Question: I want to create a Tool which is something similar to this

I don't want to create with this many options, but just a basic set of 2/3 options like drawing lines. How do they build this kind of things? Can I build something similar in C# or Java? Also what I want to do is when ever someone draws something I will generate code in the background which will not be related to the drawing the person has created.
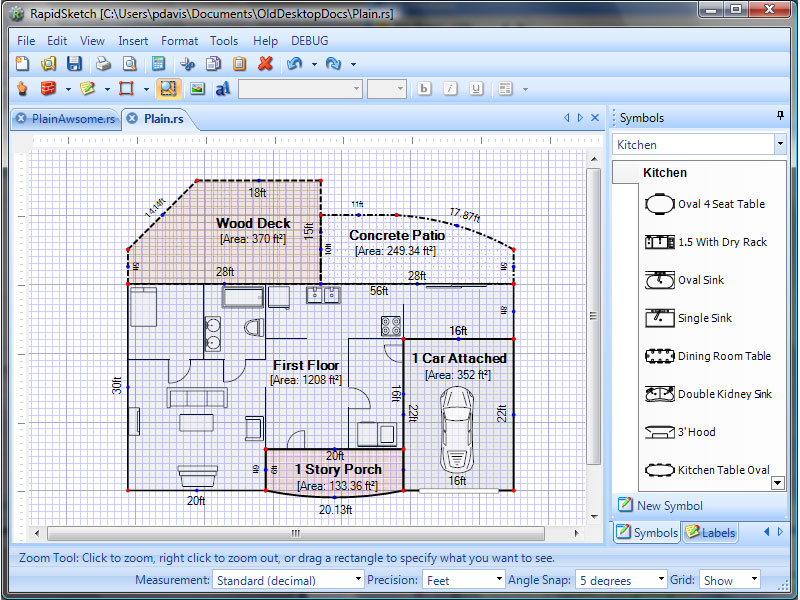
Answer: Beside previous example, you can go take a look at code from <URL>. As its source is available, you can with ease inspire yourself from it.